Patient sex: F
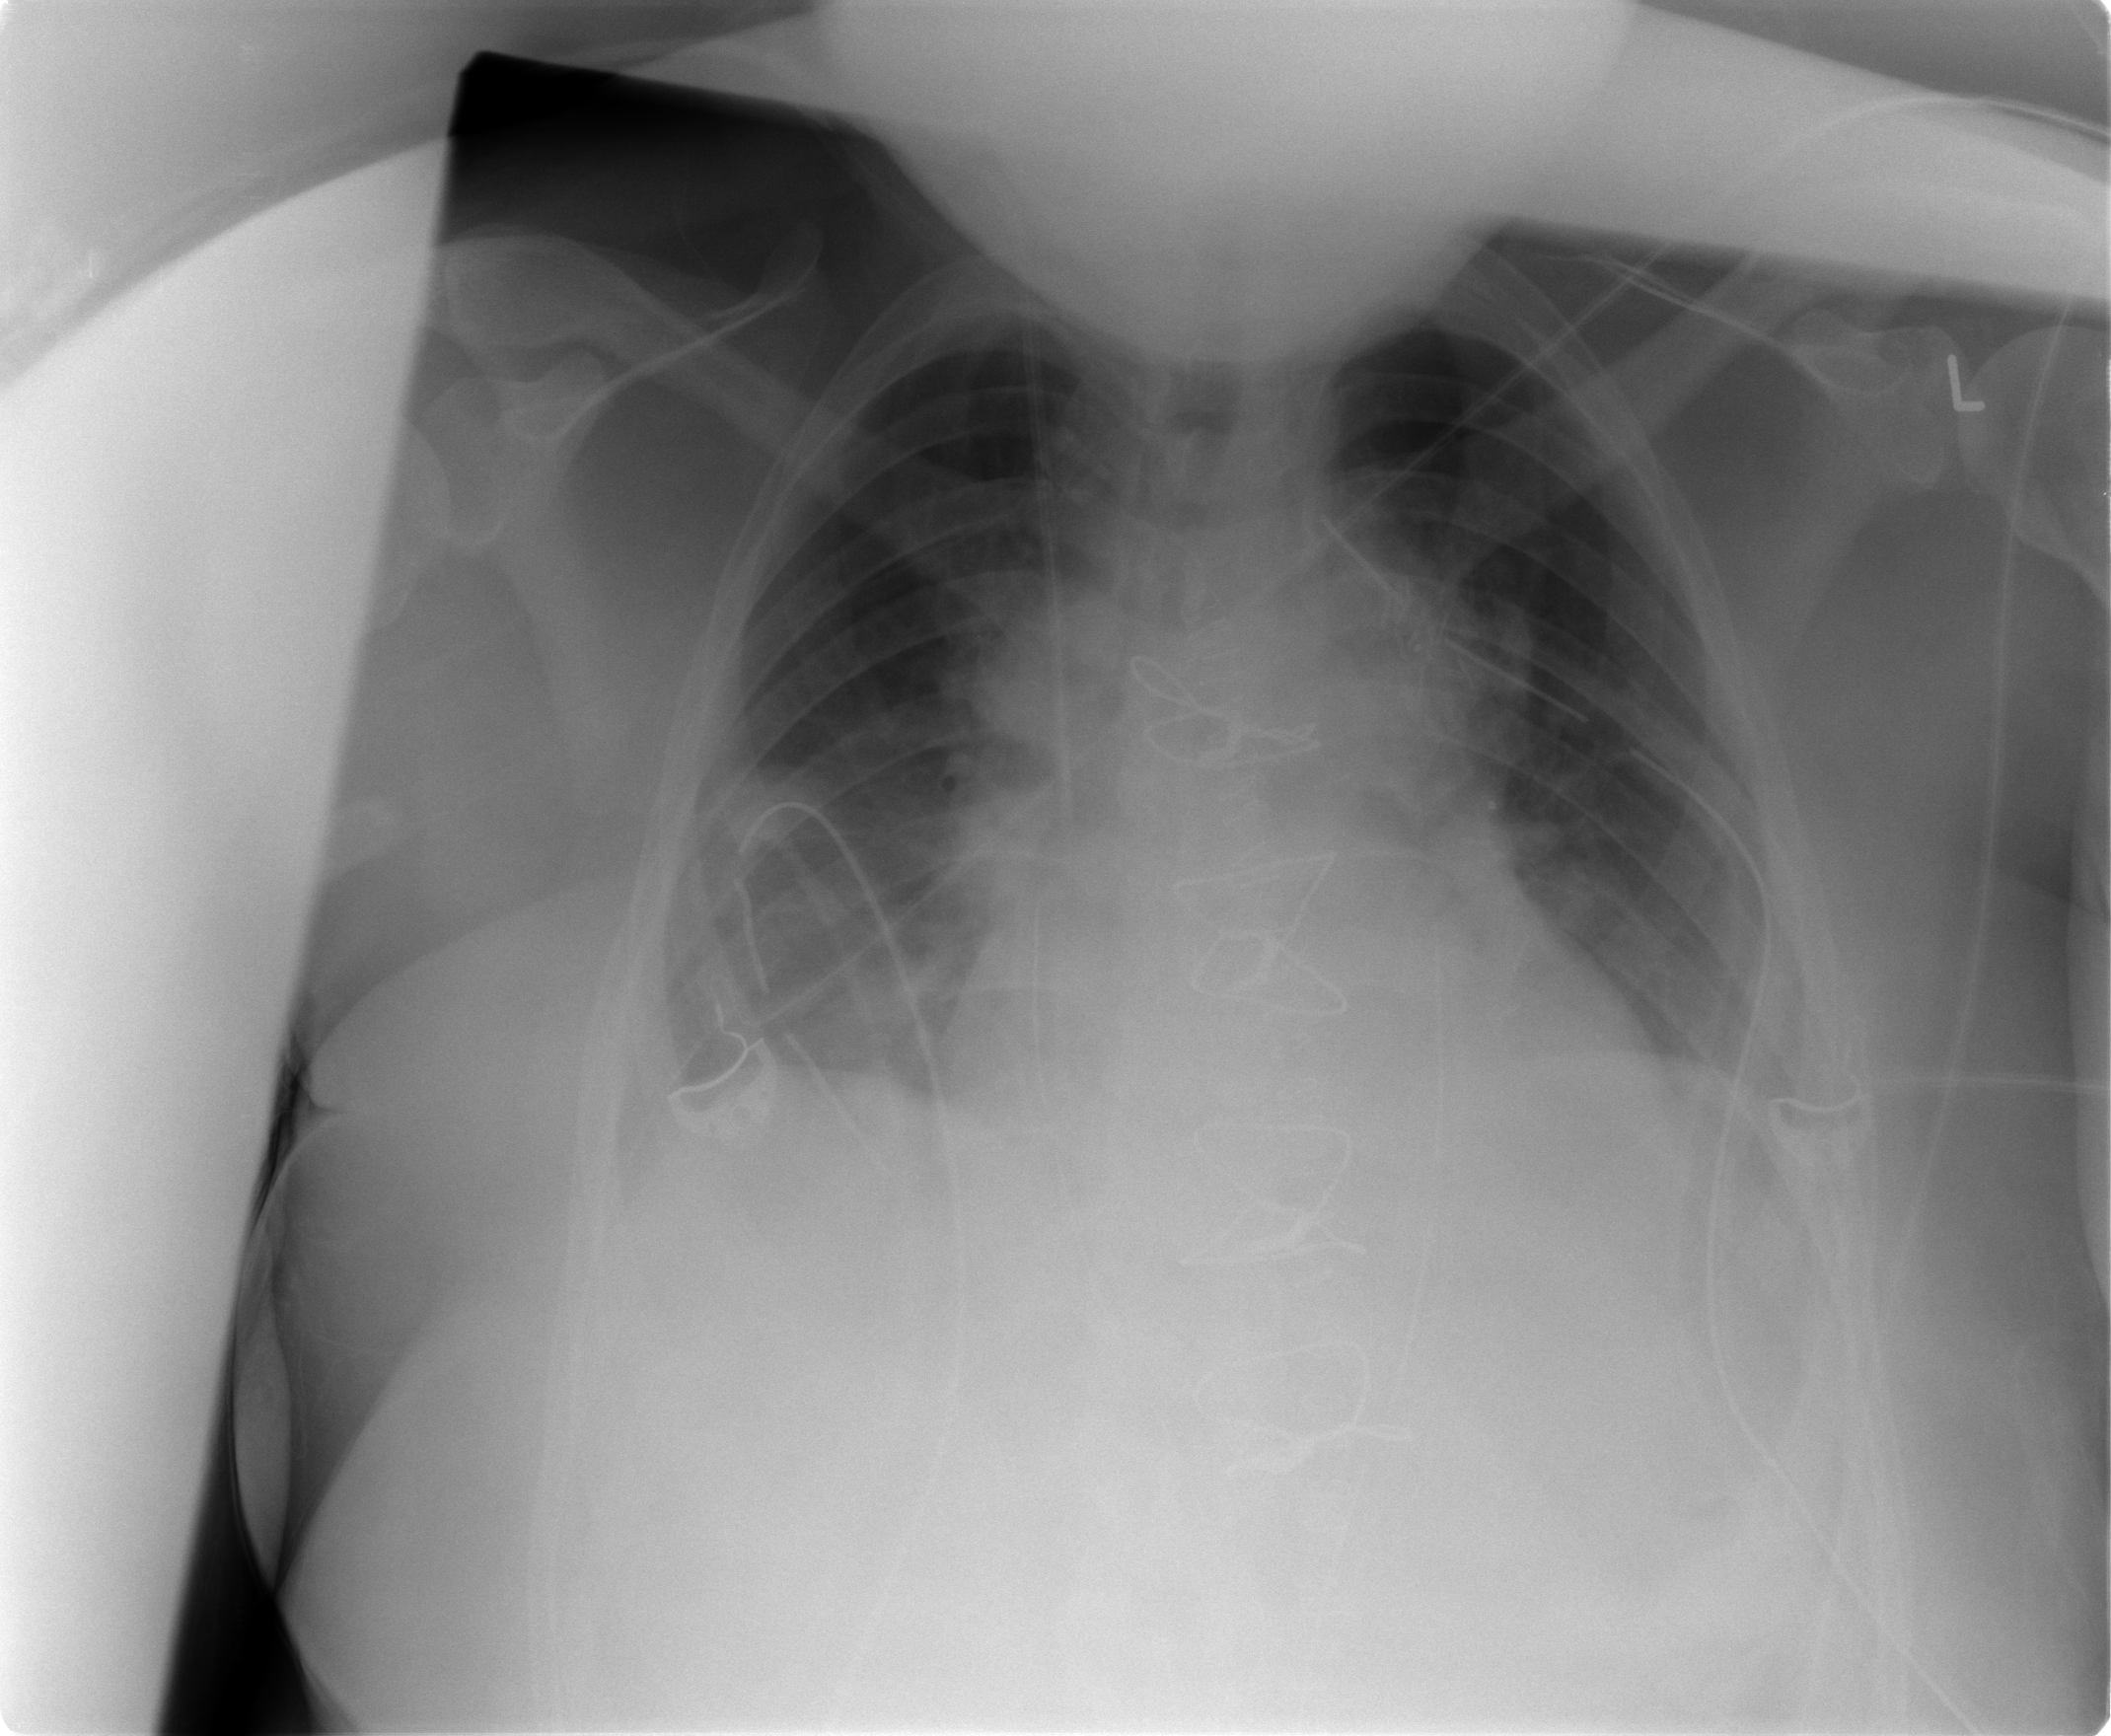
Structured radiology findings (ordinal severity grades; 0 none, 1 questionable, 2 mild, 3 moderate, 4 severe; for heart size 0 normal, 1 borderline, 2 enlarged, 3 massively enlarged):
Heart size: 0
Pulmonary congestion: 2
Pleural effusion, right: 2
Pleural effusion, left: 2
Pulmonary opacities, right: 1
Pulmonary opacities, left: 0
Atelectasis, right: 2
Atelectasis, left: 2